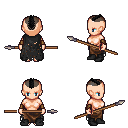
a pixel art fantasy rpg character, female body template, human, light skin, black tattered cape, robe skirt, black short mohawk hairstyle, cloth bracers, black shoes, spear, four views (front, back, left, right), 2x2 character sprite sheet, small pixel art, hard edges, no anti-aliasing